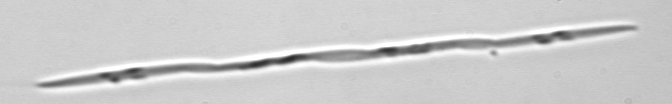
Label: Pseudo-nitzschia